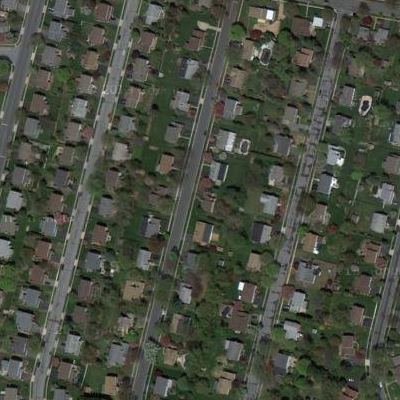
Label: fResident